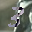
Label: 3